Question: I am trying to ask gender of the user in registration form through dropdown list but I am unable to get that value in controller.
Here is my code to register.blade.php
'''
<!-- Gender -->
<div class="form-group">
<label for="gender" class="col-md-4 control-label">Gender</label>
<div class="col-md-6">
<select class="form-control" required="required">
<option value="male">Male</option>
<option value="female">Female</option>
</select>
</div>
</div>
'''
Code of 'register controller'
'''
protected function validator(array $data)
{
return Validator::make($data, [
'username' => 'required|string|max:255',
'fullname' => 'required|string|max:255',
'email' => 'required|string|email|max:255|unique:users',
'password' => 'required|string|min:6|confirmed',
'dob' => 'required|date',
'gender' => 'required|string',
// 'gender' => 'in:male,female'
]);
}
/**
* Create a new user instance after a valid registration.
*
* @param array $data
* @return \App\User
*/
protected function create(array $data)
{
dd($data);
return User::create([
'username' => $data['username'],
'fullname' => $data['fullname'],
'email' => $data['email'],
'password' => bcrypt($data['password']),
'dob' => $data['dob'],
'gender' => $data['gender'],
]);
}
'''
'user model' contains
'''
protected $fillable = [
'username', 'email', 'password','fullname','dob','gender'
];
'''
and the output shown when line 'gender' => 'required|string', is commented in validator function of register controller. Nothing happens when this line is uncommented

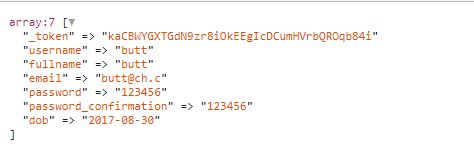
Answer: Write attribute 'name="gender"' in the 'select'element.
Without 'name' attribute the data is not passed via GET/POST request.